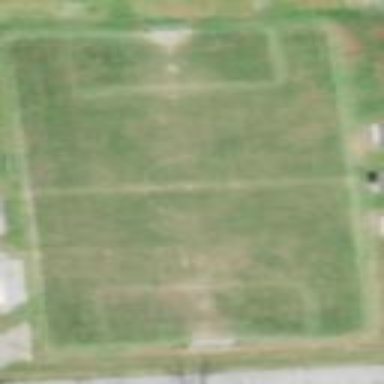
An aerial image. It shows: Soccer pitch for leisureland activities.